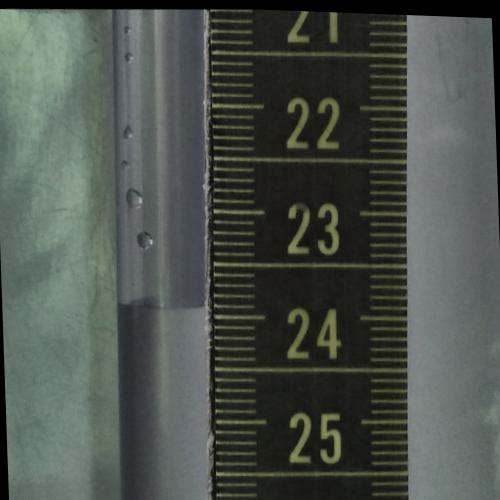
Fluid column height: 23.9 cm